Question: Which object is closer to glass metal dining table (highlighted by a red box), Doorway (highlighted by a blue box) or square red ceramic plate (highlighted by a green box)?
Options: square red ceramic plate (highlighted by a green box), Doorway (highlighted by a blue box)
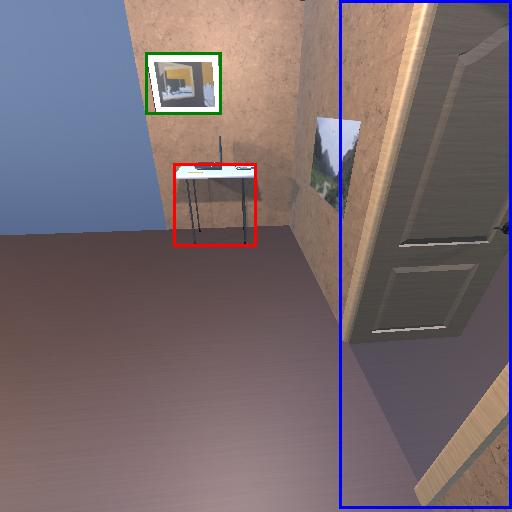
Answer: square red ceramic plate (highlighted by a green box)